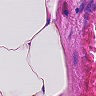
Metastatic tissue present: no